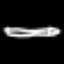
Label: pencil